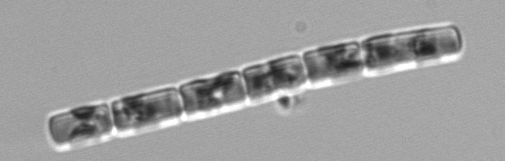
Label: Guinardia_delicatula